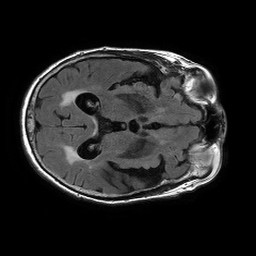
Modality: FLAIR
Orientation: axial
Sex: female
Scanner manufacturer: philips
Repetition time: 11 s
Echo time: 0.125 s